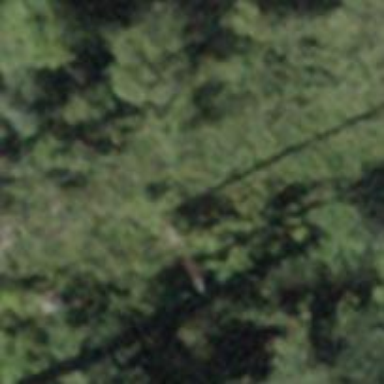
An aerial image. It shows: Power pole.